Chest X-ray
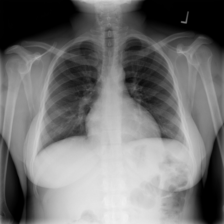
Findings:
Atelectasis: negative
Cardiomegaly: negative
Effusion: negative
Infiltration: negative
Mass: negative
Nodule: negative
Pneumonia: negative
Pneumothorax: negative
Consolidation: negative
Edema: negative
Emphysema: negative
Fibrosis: negative
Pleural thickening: negative
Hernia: negative